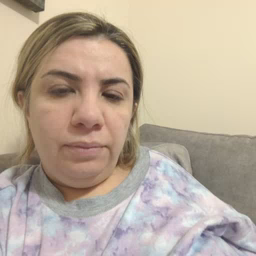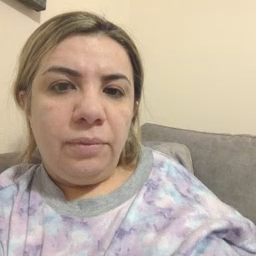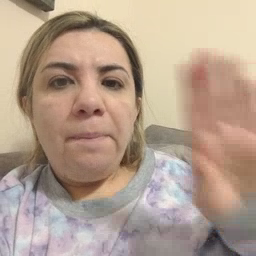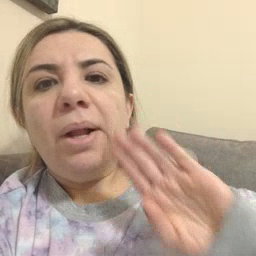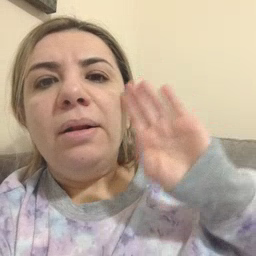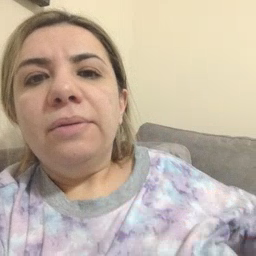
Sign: brown